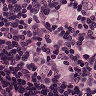
Metastatic tissue present: yes